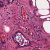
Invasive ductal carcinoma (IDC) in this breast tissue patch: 0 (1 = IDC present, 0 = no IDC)